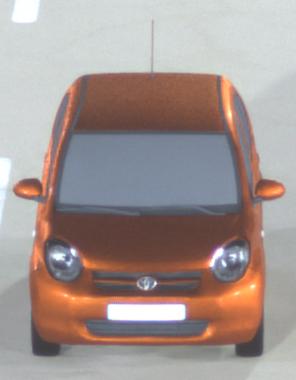
Make: Toyota
Model: Passo
Detailed model: Toyota Passo X Yururi
Model produced from: 2010
Model produced until: 2016
Doors: 5
Color: orange
Road condition: dry road
Daytime: night
Contrast: high contrast